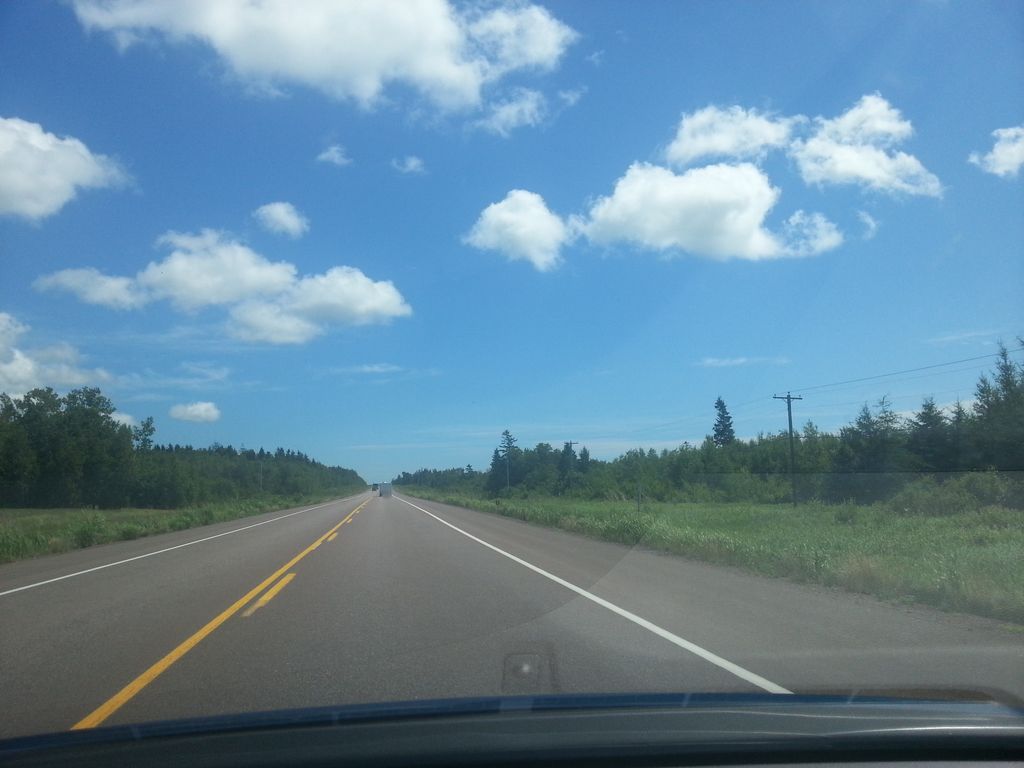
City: charlottetown